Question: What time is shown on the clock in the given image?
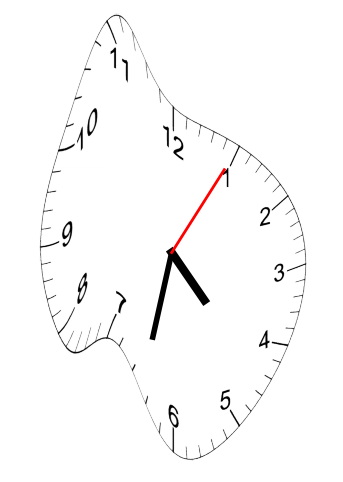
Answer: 04:32:05